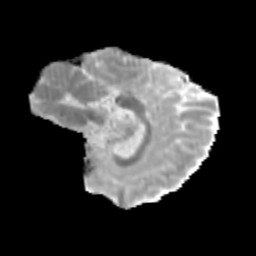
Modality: MD
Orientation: sagittal
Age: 11
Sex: male
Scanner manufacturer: siemens
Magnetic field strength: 3 T
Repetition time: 3.8 s
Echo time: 0.07 s